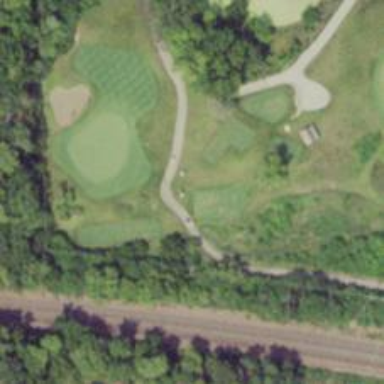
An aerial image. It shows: Golf tee.